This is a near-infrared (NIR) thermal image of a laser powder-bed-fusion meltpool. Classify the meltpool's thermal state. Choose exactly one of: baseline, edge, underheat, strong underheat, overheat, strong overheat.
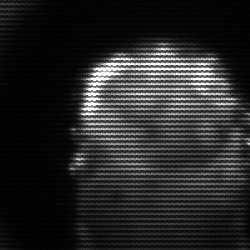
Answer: baseline